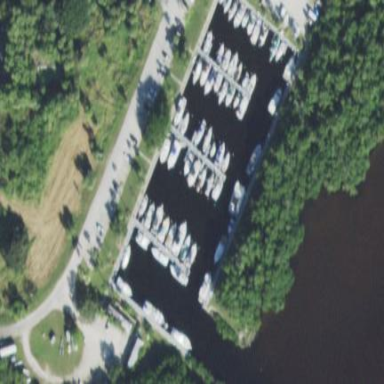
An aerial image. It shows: Marina on leisure land.